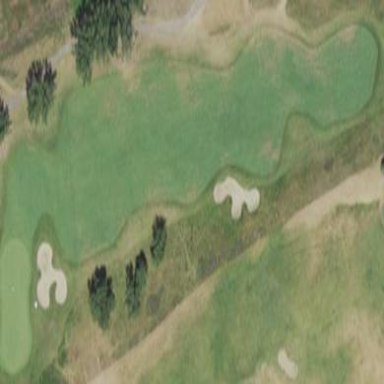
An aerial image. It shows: Grassy area designated as golf fairway.